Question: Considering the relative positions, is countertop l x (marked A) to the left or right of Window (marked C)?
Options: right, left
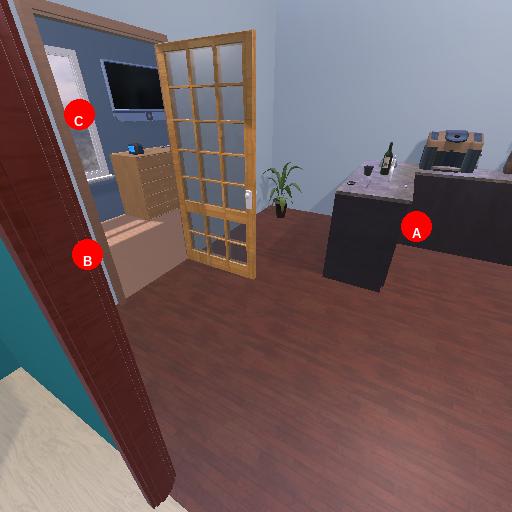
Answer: right